Question: I have the requirement to design a select input box where the options have a longer piece of text with information (attribute data-display), but when one is selected, I would only like to display a shorter version (attribute value) (which will be the value that is submitted).
eg.
'''
<select>
<option data-display="level1" value="1"></option>
<option data-display="level2" value="2" selected></option>
<option data-display="level3" value="3"></option>
</select>
'''
Here for example when i see the input box, I would like to see as text "2". But when I click on it to select an option I would like to see the three descriptions, WITHOUT changing the selected text "2" to "level2".
I hope you guys understand what I mean.
edit:
Here is an image of the behavior that I'd want:
Only options in dropdown show "data-display"

And when the option is selected, I'd only like to see the number.
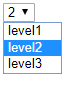
Answer: You have to add 2 event listeners, 1 for 'focus' and 1 for 'change'.
the 'focus' should change the 'innerHTML' to it's data-display value and the 'select' should change it's 'innerHTML' to it's value
'''
$(document).ready(function() {
$('select').focus(function() {
$('option').each(function() {
$(this).html($(this).data('display'));
});
}).on('change', function() {
$('option').each(function() {
$(this).html($(this).val());
});
$(this).blur();
});
});
'''
'''
<script src="https://ajax.googleapis.com/ajax/libs/jquery/2.1.1/jquery.min.js"></script>
<select>
<option data-display="level1" value="1">1</option>
<option data-display="level2" value="2" selected>2</option>
<option data-display="level3" value="3">3</option>
</select>
'''